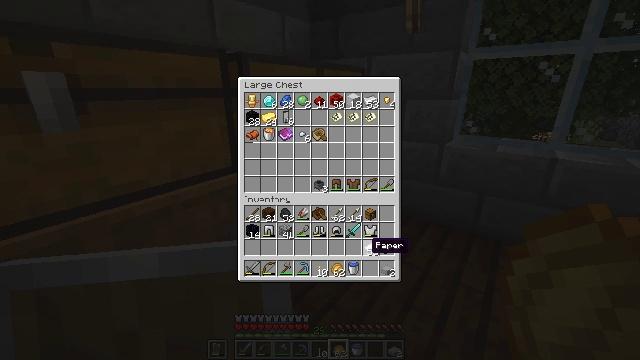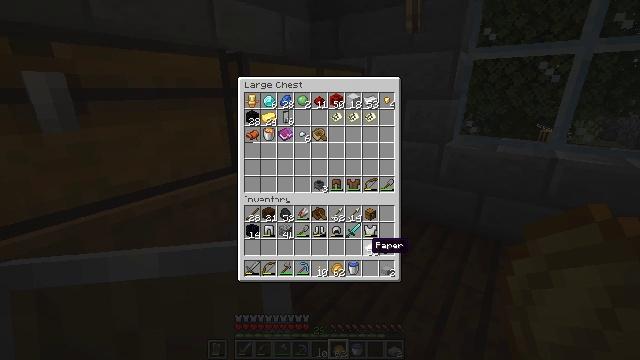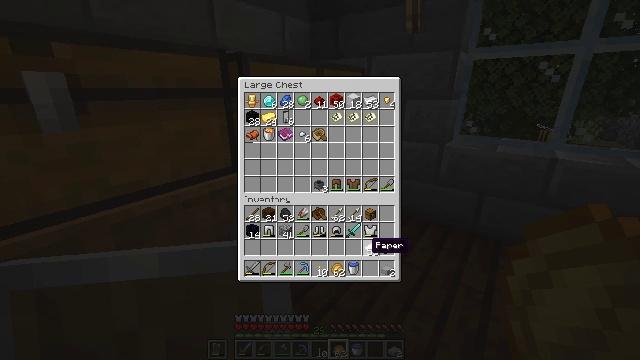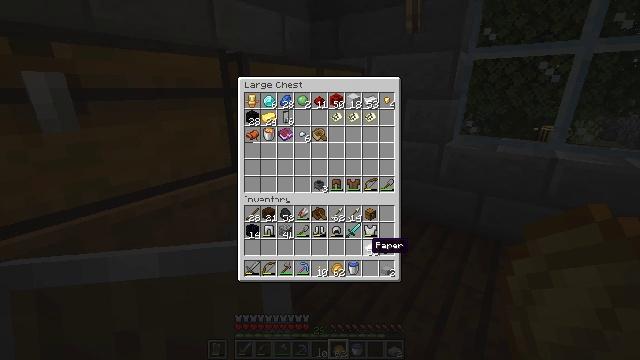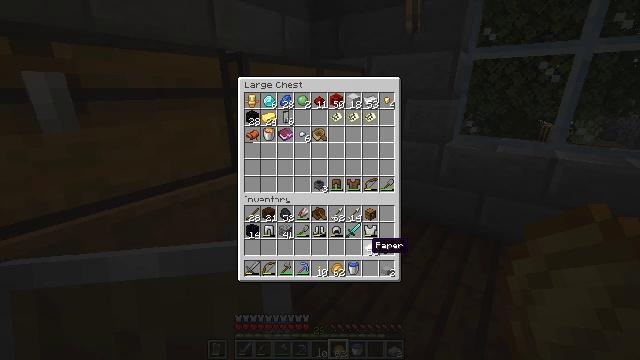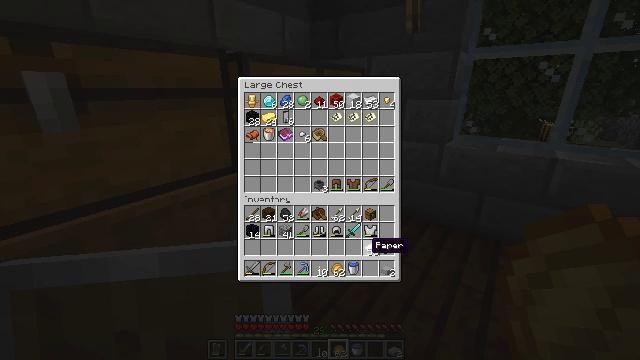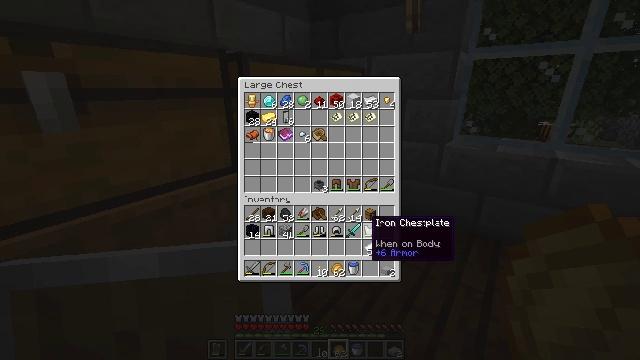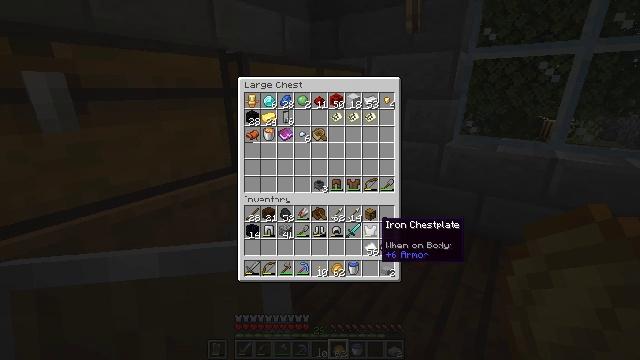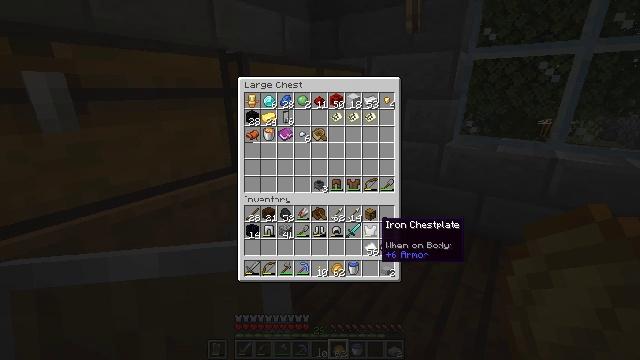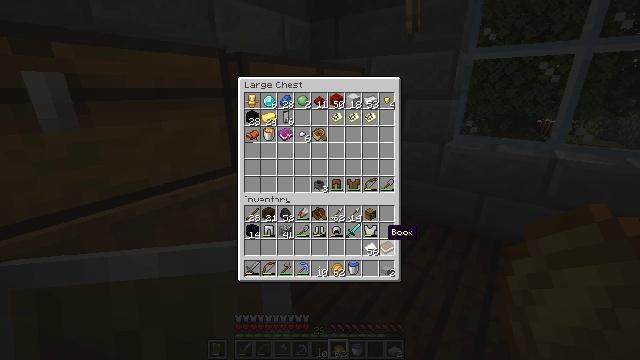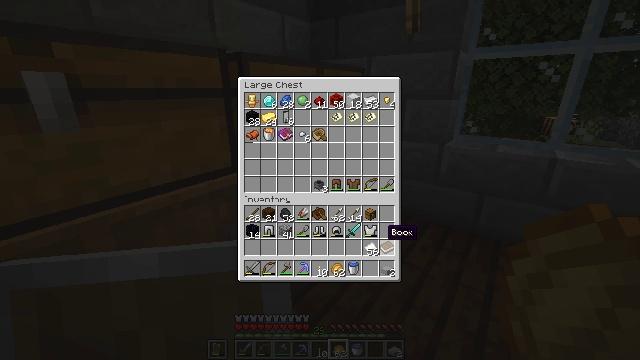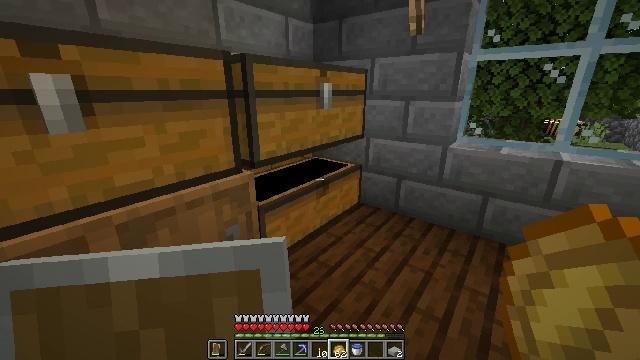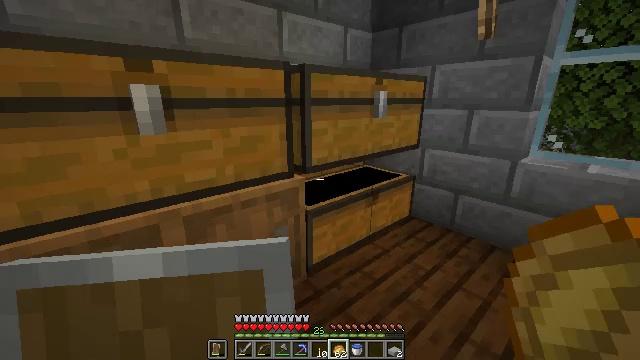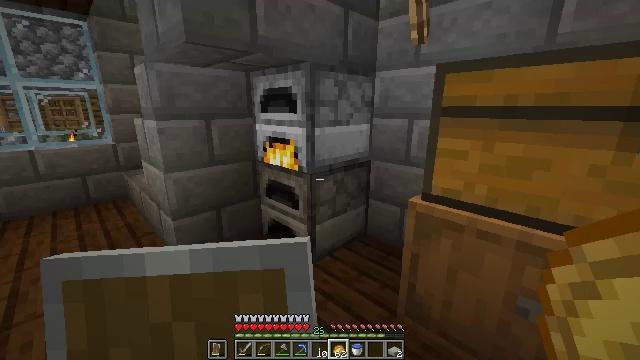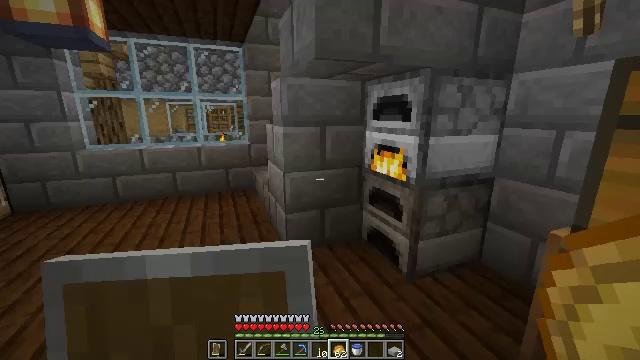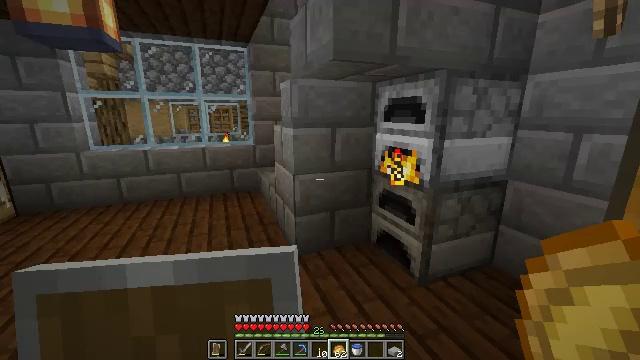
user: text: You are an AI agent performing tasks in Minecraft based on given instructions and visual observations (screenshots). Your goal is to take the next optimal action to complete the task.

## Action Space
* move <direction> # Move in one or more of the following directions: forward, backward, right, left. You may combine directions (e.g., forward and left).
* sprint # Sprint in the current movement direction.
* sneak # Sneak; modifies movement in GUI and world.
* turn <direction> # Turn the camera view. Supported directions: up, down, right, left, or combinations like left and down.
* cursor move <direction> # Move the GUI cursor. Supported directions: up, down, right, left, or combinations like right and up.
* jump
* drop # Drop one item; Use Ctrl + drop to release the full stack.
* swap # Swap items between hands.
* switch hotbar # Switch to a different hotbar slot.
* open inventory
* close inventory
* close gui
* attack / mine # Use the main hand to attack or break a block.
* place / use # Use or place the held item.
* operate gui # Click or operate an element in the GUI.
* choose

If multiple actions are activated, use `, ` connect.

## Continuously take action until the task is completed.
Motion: motion action
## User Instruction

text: Craft the armor stand.
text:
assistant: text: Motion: no_op
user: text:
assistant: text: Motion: no_op
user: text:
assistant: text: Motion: no_op
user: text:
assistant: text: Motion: no_op
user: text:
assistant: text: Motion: no_op
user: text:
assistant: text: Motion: turn up
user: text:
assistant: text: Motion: turn right
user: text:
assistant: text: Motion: no_op
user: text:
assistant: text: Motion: turn down
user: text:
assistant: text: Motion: no_op
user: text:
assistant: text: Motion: no_op
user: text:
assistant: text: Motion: turn left and up
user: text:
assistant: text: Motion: turn left and up
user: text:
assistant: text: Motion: move left, turn left and up
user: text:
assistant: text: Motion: move forward and move left
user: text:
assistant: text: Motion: move forward and move left, turn left and down
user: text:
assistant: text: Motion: move forward and move left, turn left and down
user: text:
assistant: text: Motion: move forward and move left, turn left and up
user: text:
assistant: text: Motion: move forward
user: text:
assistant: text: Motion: move forward
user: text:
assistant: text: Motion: move forward
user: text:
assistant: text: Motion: move forward, turn right and up
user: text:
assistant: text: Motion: move forward, turn right
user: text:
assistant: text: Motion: move forward
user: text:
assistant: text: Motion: move forward, turn right
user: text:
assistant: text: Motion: move forward
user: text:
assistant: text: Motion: move forward
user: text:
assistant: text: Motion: move forward, turn right and down, use / place
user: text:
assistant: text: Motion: move forward, use / place
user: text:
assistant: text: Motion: no_op